Question: I am trying to add a print order button on the main order detail page on the magento admin. The client's old magento had a print button for the order itself (paid or unpaid, not invoice). See what it used to look like:

I've enabled template hints in on the back end and the template file does not contain that button. I've been through several core files... The html looks like the following. How would I turn that into a php button that is applicable to the currently viewed order?
'''
<button id="id_d808fbd2d533d4e7b8e4a3fcd6274251" title="Back" type="button" class="scalable back" onclick="setLocation('http://test.animalnecessity.com/index.php/admin/sales_order/index/order_id/15852/key/28a65aa166da1664c65971decf3e472c/')" style="">
'''
Could I implement this? <URL> and if so where would I put this code?
I have it set up with the typical module structure as described here: <URL>. My config.xml in the etc folder has the following
'''
<config>
<modules>
<CaitlinHavener_printOrder>
<version>0.1.0</version>
</CaitlinHavener_printOrder>
</modules>
<global>
<events>
<core_block_abstract_to_html_before>
<observers>
<CaitlinHavener_printOrder>
<class>CaitlinHavener_printOrder_Model_Observer</class>
<method>orderPageButton</method>
<type>model</type>
</CaitlinHavener_printOrder>
</observers>
</core_block_abstract_to_html_before>
</events>
</global>
</config>
'''
My CaitlinHavener_printOrder.xml the following
'''
<config>
<modules>
<CaitlinHavener_printOrder>
<active>true</active>
<codePool>local</codePool>
</CaitlinHavener_printOrder>
</modules>
</config>
'''
and Observer.php
'''
<?php
// Order View Page button
class CaitlinHavener_printOrder_Model_Observer
{
public function orderPageButton( Varien_Event_Observer $observer )
{
if(get_class($block) =='Mage_Adminhtml_Block_Sales_Order_View'
&& $block->getRequest()->getControllerName() == 'sales_order')
{
$block->addButton('test_print', array(
'label' => 'Test',
'onclick' => 'setLocation('' . $block->getUrl('html/sales_order/print') . '')',
'class' => 'go'
));
}
}
}
?>
'''
This is still not working. Any ideas?
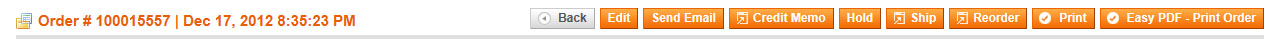
Answer: The buttons are created in Mage_Adminhtml_Block_Sales_Order_View::__construct with $this->addButton function calls.
As for the events you could use one of them but I can't recall from the top of my head which one (if any) would be apropriate to call.
To list all the events that get triggered you could add logging into Mage::dispatchEvent function with Mage::log( $name );
With that name you could declare a listener in config.xml (under config/global/events tag path):
'''
<name_that_was_printed_by_the_above_function>
<observers>
<YourModuleNamespace_YourModuleName>
<class>moduleName/observer</class>
<method>functionName</method>
<type>model</type>
</YourModuleNamespace_YourModuleName>
</observers>
</name_that_was_printed_by_the_above_function>
'''
and then create a module class Observer.php
'''
class Namespace_ModuleName_Model_Observer
{
public function functionName( Varien_Event_Observer $observer )
{
$block = $observer->getEvent()->getData( 'data_object' ); // this line may vary
$block->addButton( ...stuff here... // take for reference the answer from the question you linked to
return $this;
}
}
'''
But like I said it's possible that none of the observers will suit your needs and you'll have to find another more intrusive solution...
You'll probbably have to use core_block_abstract_to_html_before and have an if statement to check if it's the right block... The downside is that it gives a call overhead and an if statement overhead for every block so I'm not certain if it's the best solution but it's certainly the least intrusive so I'd probably use it (the 'data_object' should be changed to 'block' in case of this event - event is triggered in Mage_Core_Block_Abstract::toHtml the dispatchEvent line).
After your question update I've tested your module and like I have warned in the comments the problem is the name of your module - lower case.
app/etc/modules/CaitlinHavener_PrintOrder.xml
'''
<?xml version="1.0" encoding="UTF-8"?>
<config>
<modules>
<CaitlinHavener_PrintOrder>
<active>true</active>
<codePool>local</codePool>
</CaitlinHavener_PrintOrder>
</modules>
</config>
'''
app/code/local/CaitlinHavener/PrintOrder/etc/config.xml
'''
<?xml version="1.0" encoding="UTF-8"?>
<config>
<modules>
<CaitlinHavener_PrintOrder>
<version>0.1.0</version>
</CaitlinHavener_PrintOrder>
</modules>
<global>
<events>
<core_block_abstract_to_html_before>
<observers>
<CaitlinHavener_PrintOrder>
<class>CaitlinHavener_PrintOrder_Model_Observer</class>
<method>orderPageButton</method>
<type>model</type>
</CaitlinHavener_PrintOrder>
</observers>
</core_block_abstract_to_html_before>
</events>
</global>
</config>
'''
local/CaitlinHavener/PrintOrder/Model/Observer.php
'''
<?php
// Order View Page button
class CaitlinHavener_PrintOrder_Model_Observer
{
public function orderPageButton( Varien_Event_Observer $observer )
{
$block = $observer->getEvent()->getData( 'block' );
if(get_class($block) =='Mage_Adminhtml_Block_Sales_Order_View'
&& $block->getRequest()->getControllerName() == 'sales_order')
{
$block->addButton('test_print', array(
'label' => 'Test',
'onclick' => 'setLocation('' . $block->getUrl('html/sales_order/print') . '')',
'class' => 'go'
));
}
}
}
?>
'''
Be carefull that you correctly name your files (watch for upper case characters) and copy the code and it should work.